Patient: sex M, age 71
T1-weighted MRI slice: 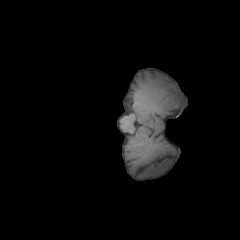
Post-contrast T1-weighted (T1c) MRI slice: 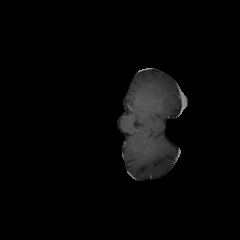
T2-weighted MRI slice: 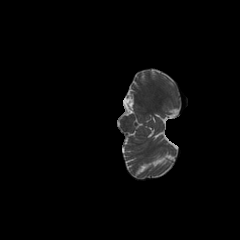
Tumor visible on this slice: no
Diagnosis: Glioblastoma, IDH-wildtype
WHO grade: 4